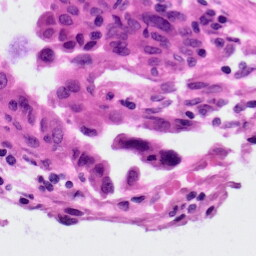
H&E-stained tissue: Lung